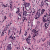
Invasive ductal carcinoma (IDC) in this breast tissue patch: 1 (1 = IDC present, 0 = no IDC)